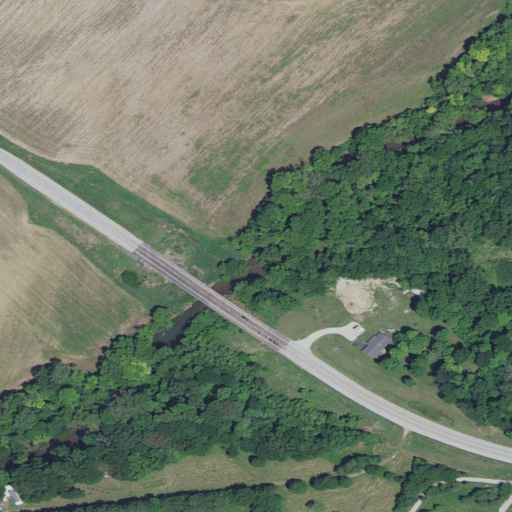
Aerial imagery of canyon in Missouri named Grand Canyon containing cultivated crops, deciduous forest, mixed forest, low intensity development, woody wetlands, pasture, medium intensity development, and open development